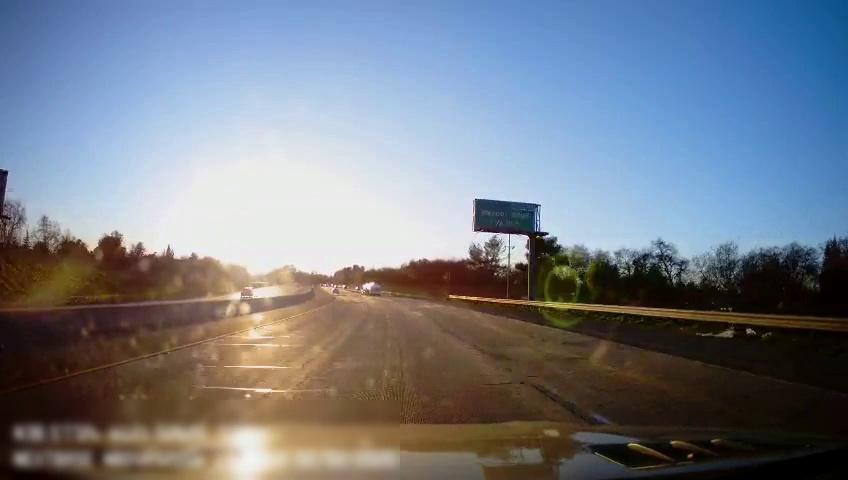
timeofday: Day
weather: Sunny
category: Drivable Space
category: Drivable Space
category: Vehicles | Truck
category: Vehicles | SUV
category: Lanes | Current Lane
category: Lanes | Current Lane
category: Lanes | Alternate Lane
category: Lanes | Alternate Lane
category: Traffic | Signs